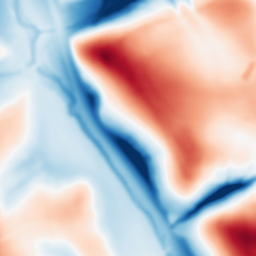
Category: multiscale
Decomposition family: dog_multiscale
Decomposition parameters: sigma_ratio: 2
n_scales: 4
base_sigma: 2
Upsampling method: sinc_hamming
Upsampling parameters: scale: 4
kernel_size: 16
Upsampling scale: 4